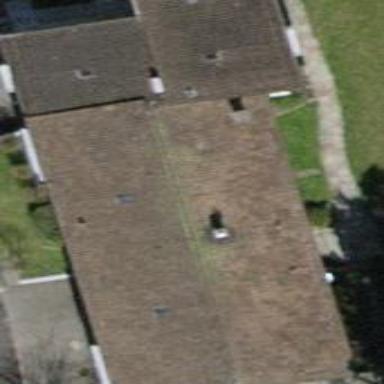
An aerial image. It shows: Apartments building with gabled roof oriented along.